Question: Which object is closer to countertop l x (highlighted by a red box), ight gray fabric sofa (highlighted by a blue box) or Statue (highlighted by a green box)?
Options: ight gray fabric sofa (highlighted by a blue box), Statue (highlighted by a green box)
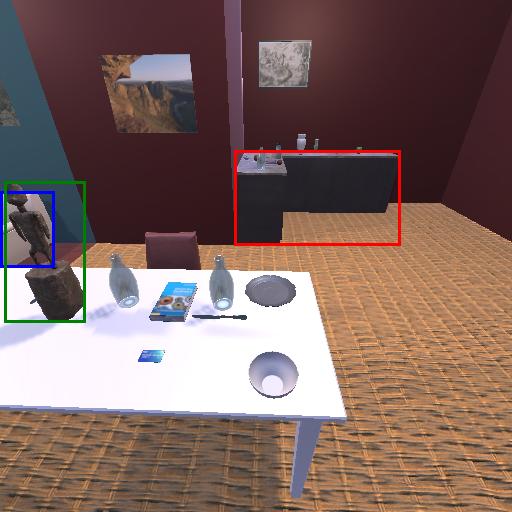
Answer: ight gray fabric sofa (highlighted by a blue box)